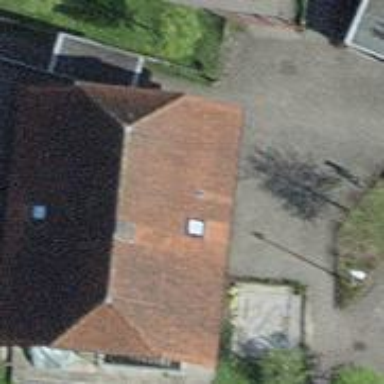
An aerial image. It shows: Kindergarten.